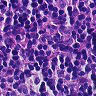
Metastatic tissue present: no